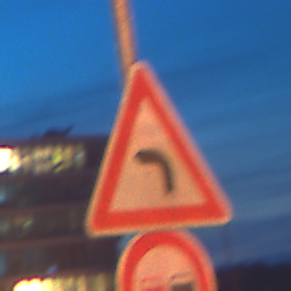
Verkehrszeichen: KurveLinks
Zusatzzeichen unten: Ueberholverbot
Umgebung: Outdoor, Urban
Tageszeit: Night
Wetter: PartlyCloudy
Licht: Artificial
Jahreszeit: NotSpecified
Kontrast: HighContrast